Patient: sex F, age 36
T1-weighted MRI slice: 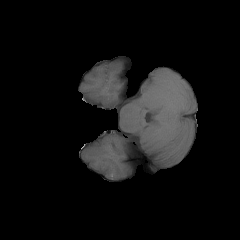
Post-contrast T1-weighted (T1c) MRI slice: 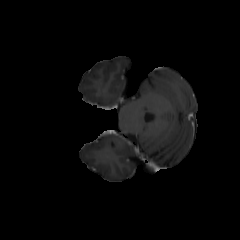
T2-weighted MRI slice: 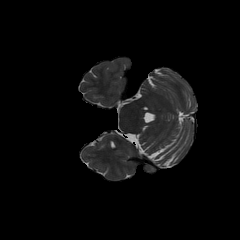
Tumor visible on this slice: no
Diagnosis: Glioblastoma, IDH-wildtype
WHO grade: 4